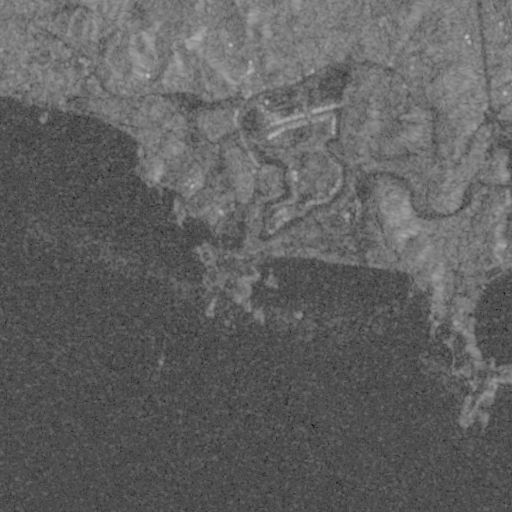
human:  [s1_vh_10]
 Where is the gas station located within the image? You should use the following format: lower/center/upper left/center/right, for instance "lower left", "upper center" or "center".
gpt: The gas station is located in the upper center of the image.
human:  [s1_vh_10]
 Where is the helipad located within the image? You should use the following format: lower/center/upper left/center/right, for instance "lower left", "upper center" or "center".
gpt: The helipad is located in the upper center of the image.
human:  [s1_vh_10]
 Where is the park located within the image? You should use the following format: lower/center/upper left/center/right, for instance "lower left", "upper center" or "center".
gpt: The park is located in the upper left of the image.
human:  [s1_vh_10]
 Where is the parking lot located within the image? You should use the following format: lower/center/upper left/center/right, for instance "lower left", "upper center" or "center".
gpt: The parking lot is located in the upper left of the image.
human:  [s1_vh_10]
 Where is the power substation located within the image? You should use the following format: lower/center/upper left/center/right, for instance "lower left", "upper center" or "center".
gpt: The power substation is located in the upper center of the image.
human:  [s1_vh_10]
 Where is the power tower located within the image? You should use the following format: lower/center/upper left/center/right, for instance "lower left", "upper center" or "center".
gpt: The power tower is located in the upper center of the image.
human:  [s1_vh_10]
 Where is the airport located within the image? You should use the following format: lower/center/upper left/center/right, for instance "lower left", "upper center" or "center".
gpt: There is no airport in the image.

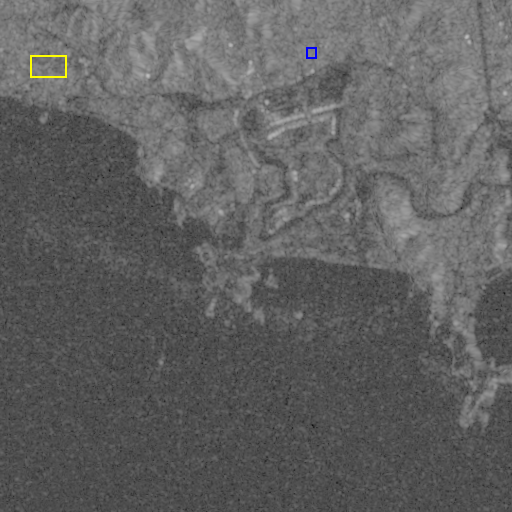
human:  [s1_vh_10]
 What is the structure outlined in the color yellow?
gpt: The structure outlined in yellow is a parking lot.
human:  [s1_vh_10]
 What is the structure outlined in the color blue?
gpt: The structure outlined in blue is a power substation.
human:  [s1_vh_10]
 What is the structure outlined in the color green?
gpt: There is no green outline.